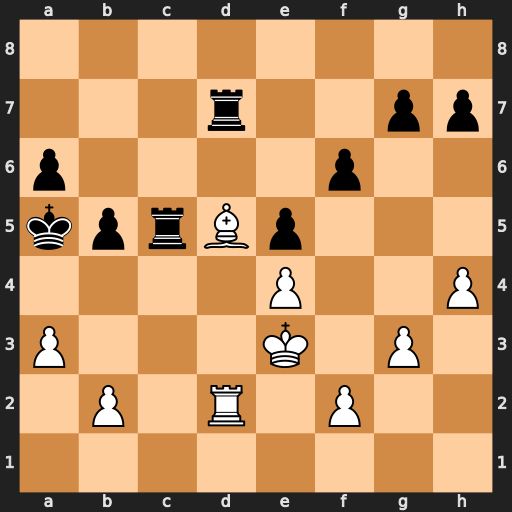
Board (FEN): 8/3r2pp/p4p2/kprBp3/4P2P/P3K1P1/1P1R1P2/8
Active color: w
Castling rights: -
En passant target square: -
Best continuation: b4+ Kb6 bxc5+